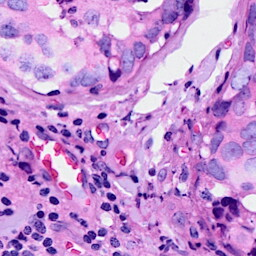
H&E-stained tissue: Breast